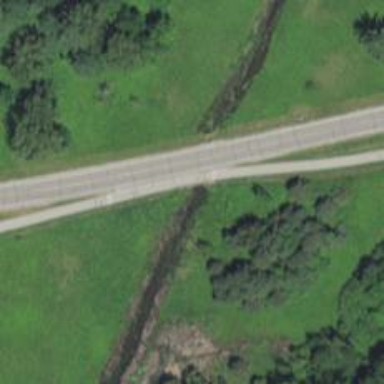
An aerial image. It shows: Culvert tunnel.